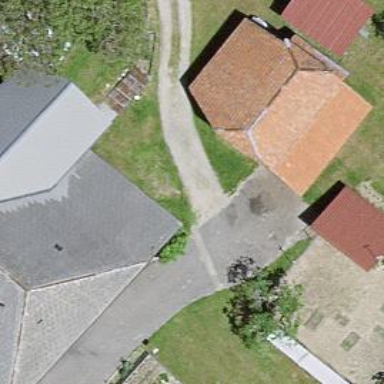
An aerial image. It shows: Rural barn.